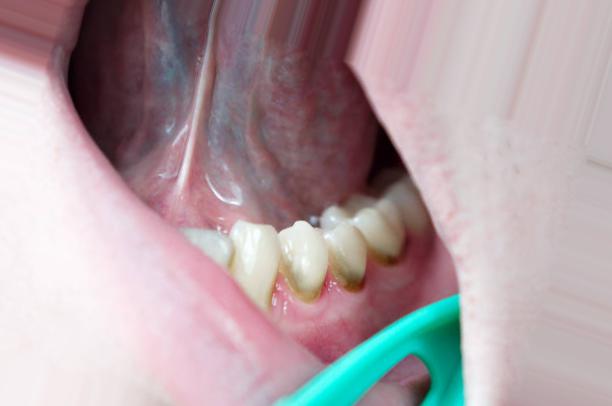
Condition: Caries